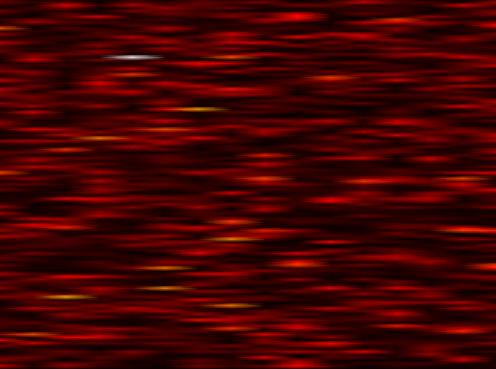
Label: OFDM